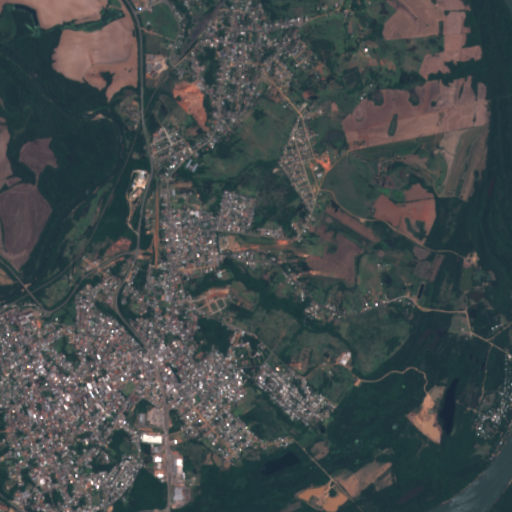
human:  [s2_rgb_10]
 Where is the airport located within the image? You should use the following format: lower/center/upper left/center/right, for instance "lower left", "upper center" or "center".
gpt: The airport is located in the center of the image.
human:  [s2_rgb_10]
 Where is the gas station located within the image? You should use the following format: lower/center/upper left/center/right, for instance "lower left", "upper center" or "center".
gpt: The gas station is located in the lower left of the image.
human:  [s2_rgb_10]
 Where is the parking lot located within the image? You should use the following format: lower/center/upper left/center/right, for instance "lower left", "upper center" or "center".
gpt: The parking lot is located in the lower left of the image.
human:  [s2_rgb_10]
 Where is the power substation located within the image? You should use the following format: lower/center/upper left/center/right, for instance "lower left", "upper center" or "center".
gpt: The power substation is located in the upper center of the image.
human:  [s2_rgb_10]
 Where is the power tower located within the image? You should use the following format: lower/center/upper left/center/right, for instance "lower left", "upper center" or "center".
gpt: The power tower is located in the upper left of the image.
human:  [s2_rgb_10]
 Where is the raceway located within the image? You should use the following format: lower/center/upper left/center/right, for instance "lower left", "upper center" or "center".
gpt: The raceway is located in the lower left of the image.
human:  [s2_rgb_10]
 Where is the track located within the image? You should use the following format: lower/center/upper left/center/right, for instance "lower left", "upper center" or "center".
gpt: The track is located in the center of the image.
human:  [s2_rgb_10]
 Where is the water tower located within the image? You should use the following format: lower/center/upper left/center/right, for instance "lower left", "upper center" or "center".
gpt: The water tower is located in the lower left of the image.
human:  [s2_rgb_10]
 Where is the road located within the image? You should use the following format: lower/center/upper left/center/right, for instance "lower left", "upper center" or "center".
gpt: There is no road in the image.